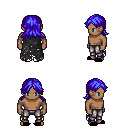
a pixel art fantasy rpg character, male body template, human, dark skin, black tattered cape, metal pants, blue loose hair, black slippers, four views (front, back, left, right), 2x2 character sprite sheet, small pixel art, hard edges, no anti-aliasing